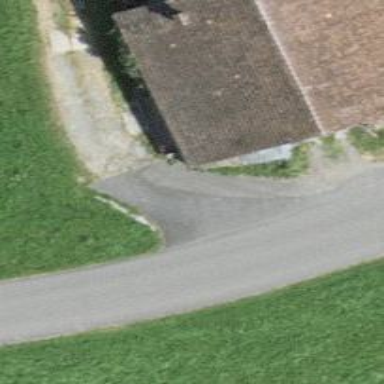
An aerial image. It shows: Sty building.